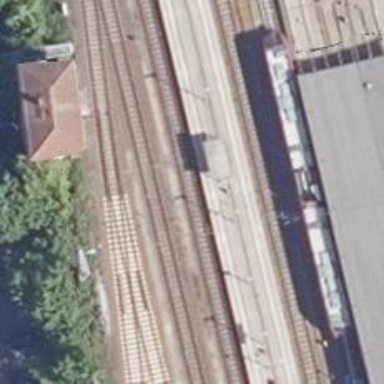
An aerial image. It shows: Railway stop with public transport stop position.